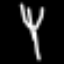
Label: fork